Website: walmart
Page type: payment
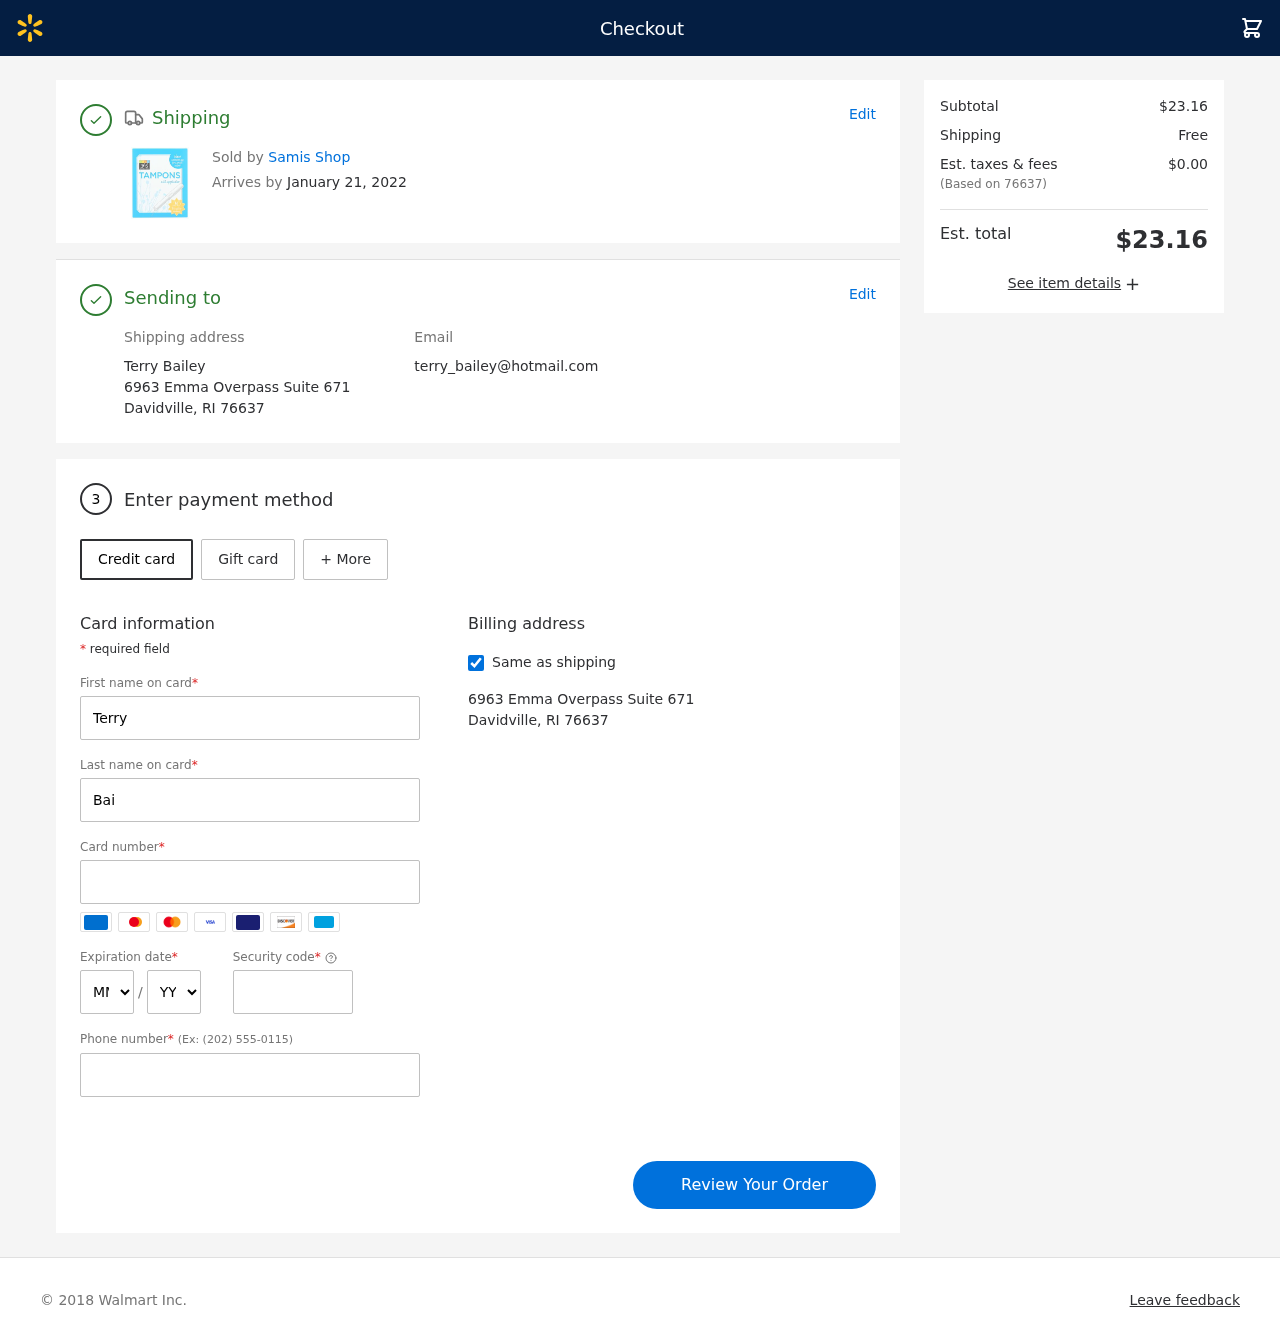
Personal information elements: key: PII_CARD_CVV
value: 759
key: PII_CARD_EXPIRY_MONTH
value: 11
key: PII_CARD_EXPIRY_YEAR
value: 29
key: PII_CARD_NUMBER
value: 6011 7901 7173 2845
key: PII_CITY_STATE_ZIP
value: Davidville, RI 76637
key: PII_EMAIL
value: terry_bailey@hotmail.com
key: PII_FIRSTNAME
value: Terry
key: PII_FULLNAME
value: Terry Bailey
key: PII_LASTNAME
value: Bailey
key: PII_PHONE
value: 9253128279
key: PII_POSTCODE
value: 76637
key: PII_STREET
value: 6963 Emma Overpass Suite 671
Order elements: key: ORDER_DELIVERY_DATE
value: January 21, 2022
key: ORDER_SUBTOTAL
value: $23.16
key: ORDER_SHIPPING_COST
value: Free
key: ORDER_TAX
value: $0.00
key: ORDER_TOTAL
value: $23.16